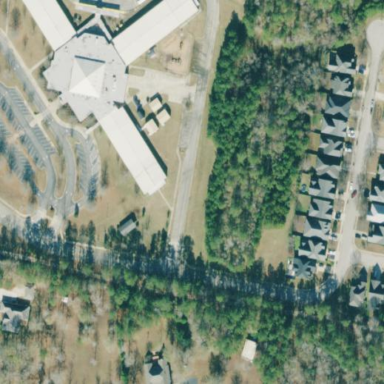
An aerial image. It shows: School building.